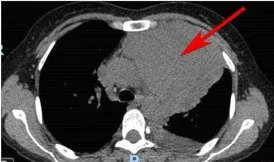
CT scan for EIMS: A large mass with unclear boundaries in the left anterior mediastinum measures 10.1 * 9.4 cm.
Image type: radiology (ct)